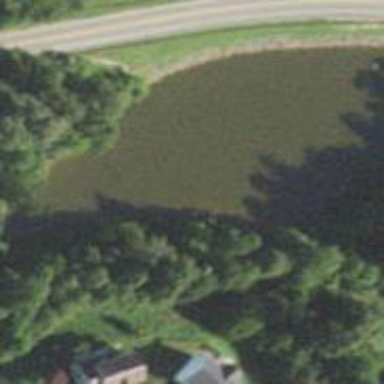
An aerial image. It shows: Pond surrounded by natural water.